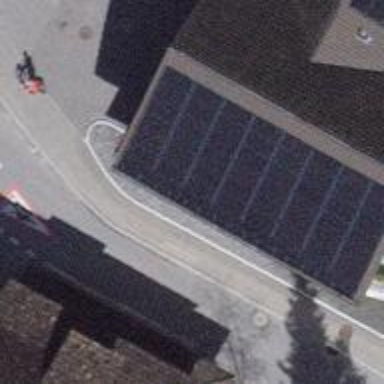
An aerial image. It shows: Solar power generator utilizing photovoltaic technology with solar photovoltaic panels.